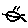
Label: sun